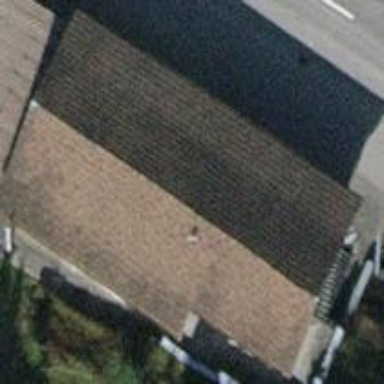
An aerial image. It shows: Detached building.